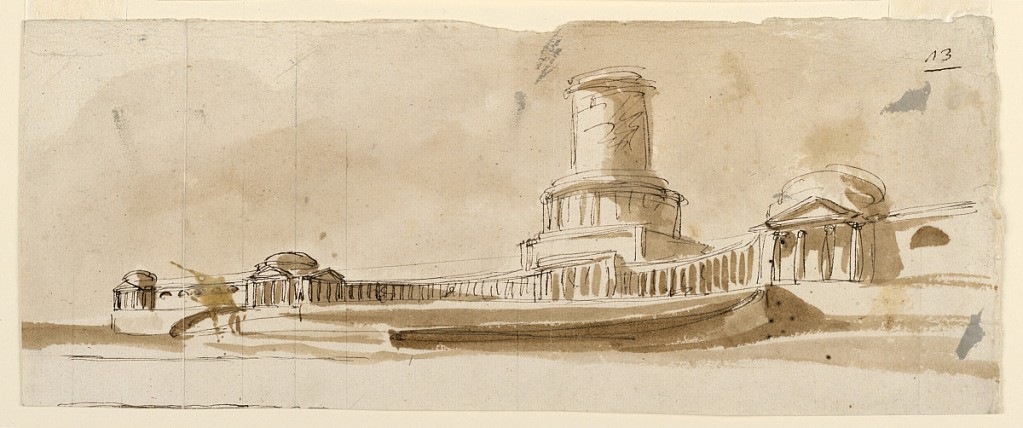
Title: Memorial Structure
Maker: Giuseppe Barberi, Italian, 1746–1809
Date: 1792-1795
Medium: Pen and brown ink, brush and brown wash, graphite, gray ink on off-white laid paper
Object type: Drawing
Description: Curved colonnades flank a tower which rises in three sections. Ramps lead to its doorway. Side wings. Lines possibly belonging to another drawing at left bottom edge.